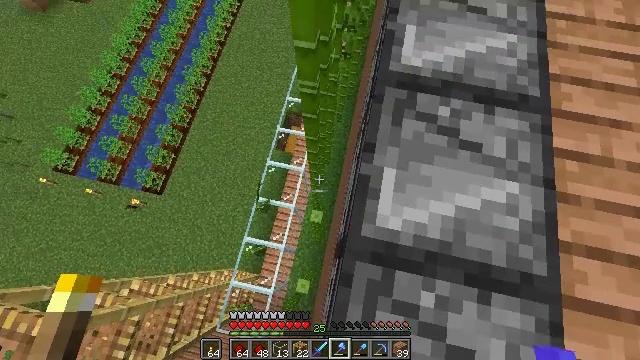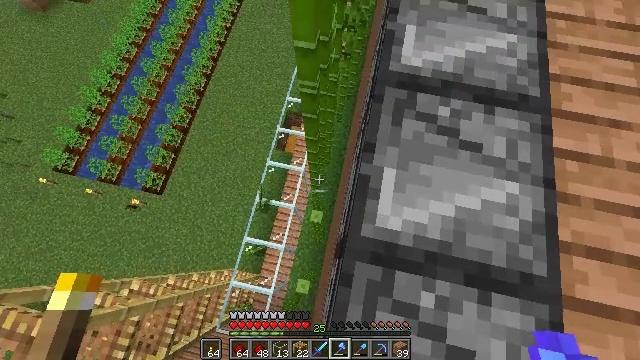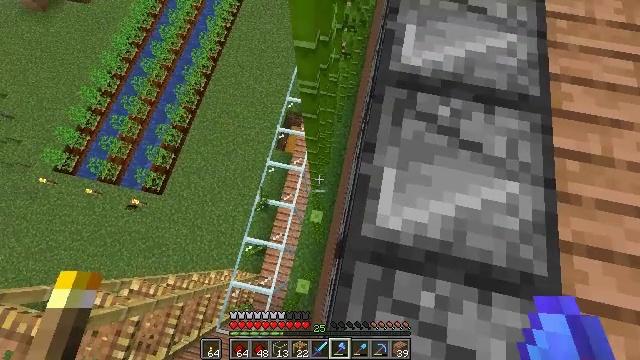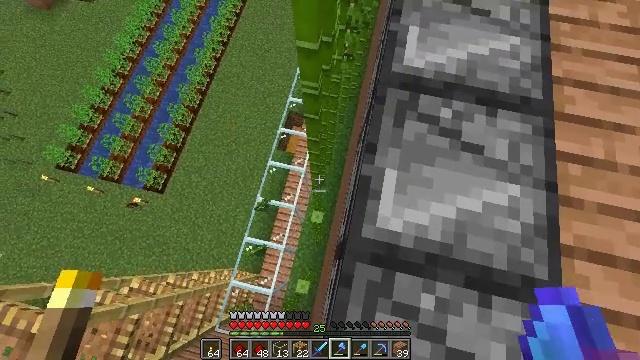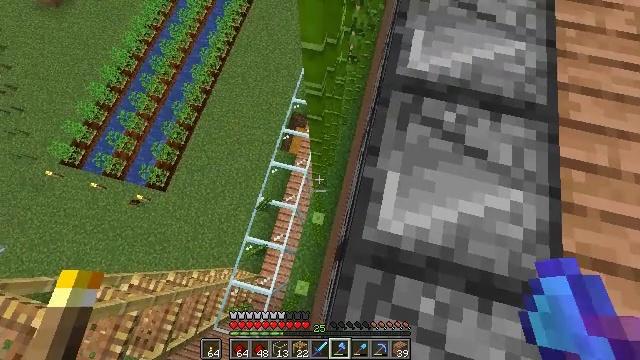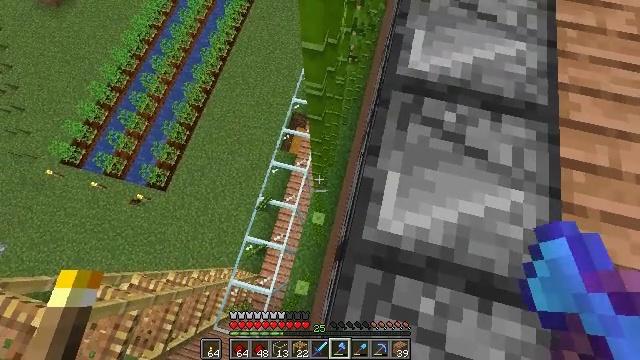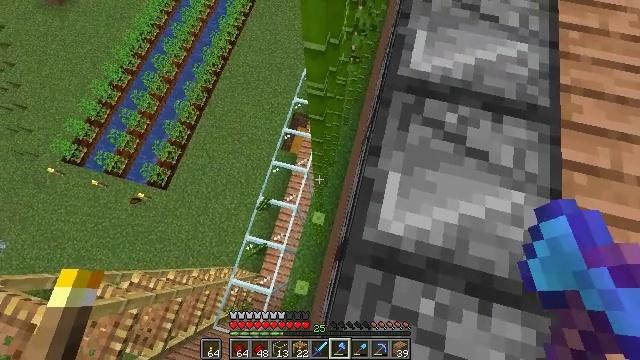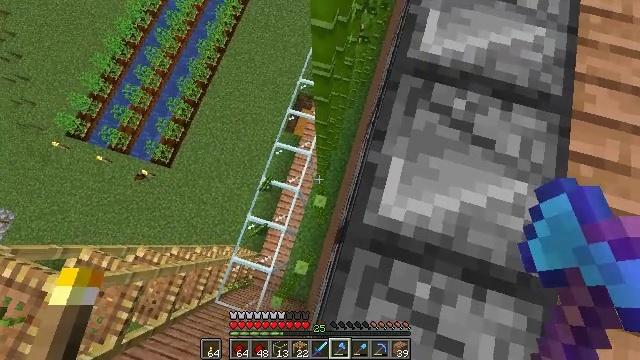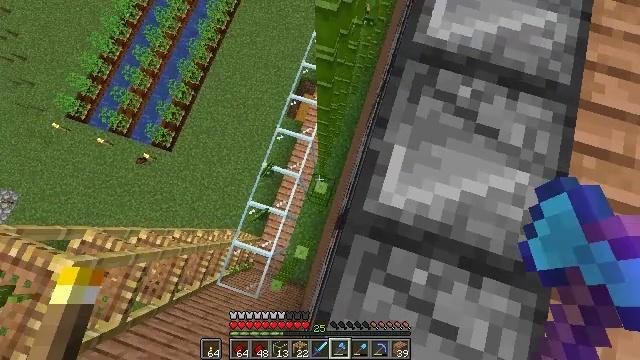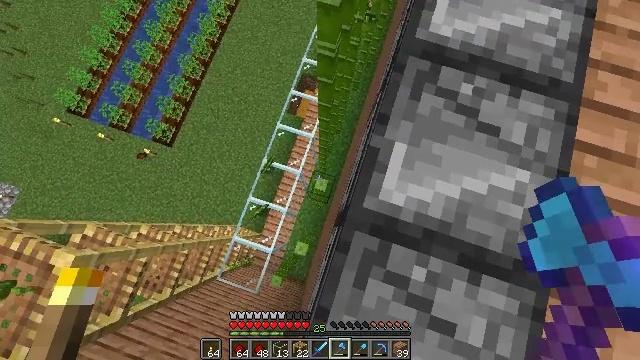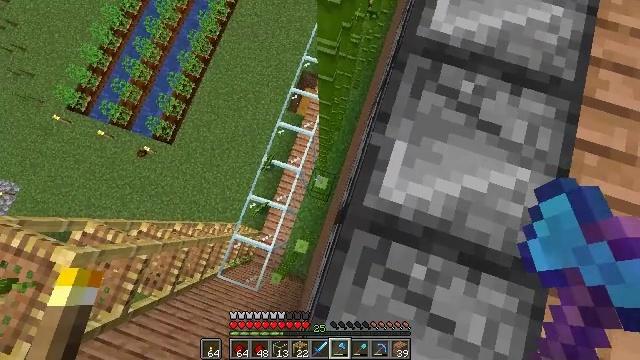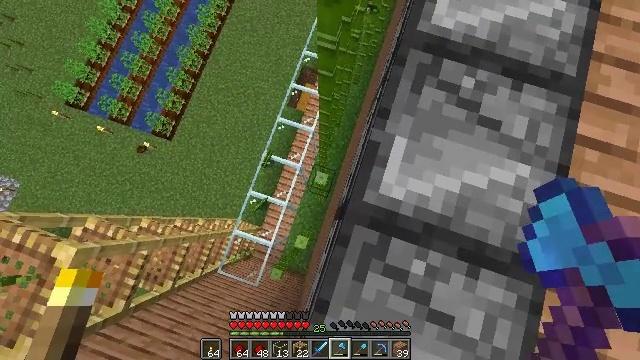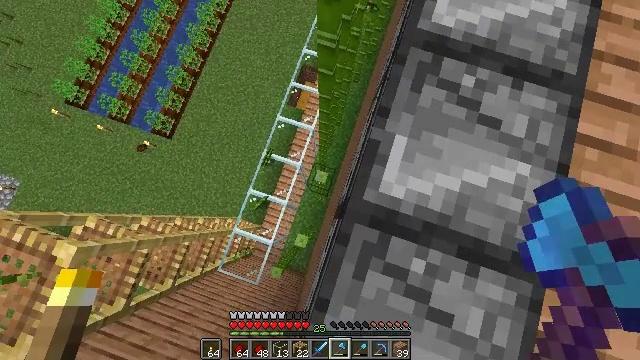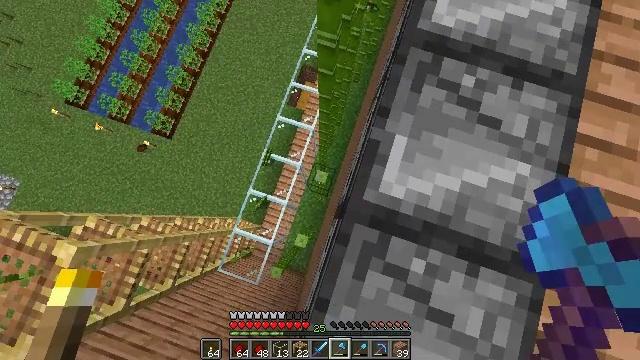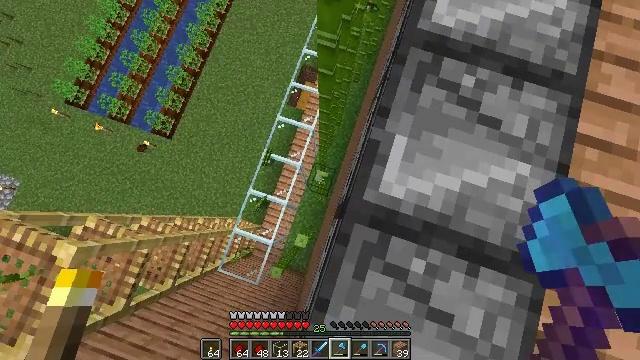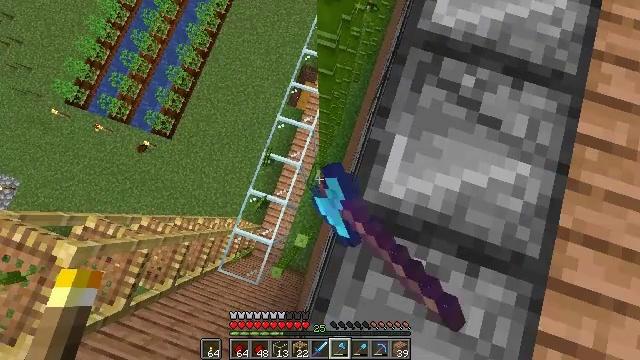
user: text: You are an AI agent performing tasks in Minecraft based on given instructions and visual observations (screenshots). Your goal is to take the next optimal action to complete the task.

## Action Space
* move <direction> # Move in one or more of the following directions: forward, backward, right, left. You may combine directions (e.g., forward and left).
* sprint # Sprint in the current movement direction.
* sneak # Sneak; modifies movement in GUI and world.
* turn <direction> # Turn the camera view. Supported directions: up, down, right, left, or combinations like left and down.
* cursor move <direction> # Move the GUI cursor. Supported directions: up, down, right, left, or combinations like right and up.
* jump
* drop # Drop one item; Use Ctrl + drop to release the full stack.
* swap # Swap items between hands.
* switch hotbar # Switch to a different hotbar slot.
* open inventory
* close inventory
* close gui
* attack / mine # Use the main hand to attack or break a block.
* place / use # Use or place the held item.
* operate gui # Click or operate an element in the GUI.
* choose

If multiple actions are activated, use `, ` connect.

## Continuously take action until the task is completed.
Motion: motion action
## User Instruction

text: Collect bamboo for crafting.
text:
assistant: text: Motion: sneak
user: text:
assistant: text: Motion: sneak
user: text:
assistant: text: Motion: sneak
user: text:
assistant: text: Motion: sneak, turn left
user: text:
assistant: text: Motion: sneak
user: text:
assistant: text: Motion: sneak
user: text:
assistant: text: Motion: sneak, turn left and down
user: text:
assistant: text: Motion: sneak, turn left and down
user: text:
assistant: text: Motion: sneak
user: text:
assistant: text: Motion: sneak
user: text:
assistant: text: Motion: sneak
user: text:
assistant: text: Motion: sneak
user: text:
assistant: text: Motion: sneak
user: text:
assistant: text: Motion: sneak, attack / mine
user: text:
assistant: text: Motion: sneak, attack / mine
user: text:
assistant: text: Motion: sneak, attack / mine
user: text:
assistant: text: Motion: sneak, attack / mine
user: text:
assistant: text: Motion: sneak, attack / mine
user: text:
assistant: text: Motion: sneak, attack / mine
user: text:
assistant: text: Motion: sneak, attack / mine
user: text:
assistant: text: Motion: sneak, attack / mine
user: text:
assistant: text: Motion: sneak, attack / mine
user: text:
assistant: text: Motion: move forward, sneak, attack / mine
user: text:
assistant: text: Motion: move forward, sneak, attack / mine
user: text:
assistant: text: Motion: move forward, sneak
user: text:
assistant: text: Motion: move forward, sneak, turn up
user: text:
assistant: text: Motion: move forward, sneak
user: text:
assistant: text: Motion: move forward, sneak
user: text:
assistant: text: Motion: move forward, sneak
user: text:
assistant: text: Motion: sneak